高三 · 代数
Logistic 模型是常用数学模型之一, 可应用于流行病学领城. 有学者根据公布数据建立了某地区新冠肺炎累计确诊病例数 $\mathrm{I}(\mathrm{t})(\mathrm{t}$ 的单位: 天 $)$ 的 Logistic 模型: $\quad I(t)=\frac{K}{1+\mathrm{e}^{-0.23(t-53)}}$, 其中 $\mathrm{K}$ 为最大确诊病例数. 当 $\mathrm{I}\left(t^{3}\right)=0.95 \mathrm{~K}$ 时, 标志着已初步遏制疫情, 则 $t^{z}$ 约为 $(\quad)(\ln 19 \approx 3)$
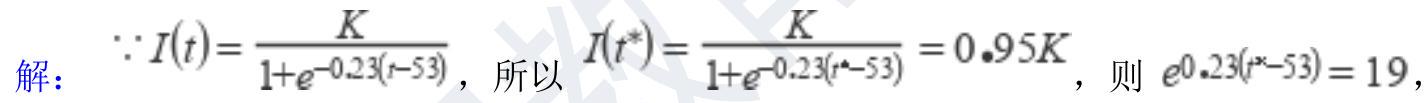
A. 第 8 日将要启动洪水橙色预警
B. 第 10 日将要启动洪水红色预警
C. 第 11 日将要启动洪水红色预警
D. 第 12 日将要启动洪水红色预警
答案: C
解析: 所以, $0.23\left(t^{*}-53ight)=\ln 19 \approx 3$, 解得 $t^{*} \approx \frac{3}{0.23}+53 \approx 66$.